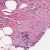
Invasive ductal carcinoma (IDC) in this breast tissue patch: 0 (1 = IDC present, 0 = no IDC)